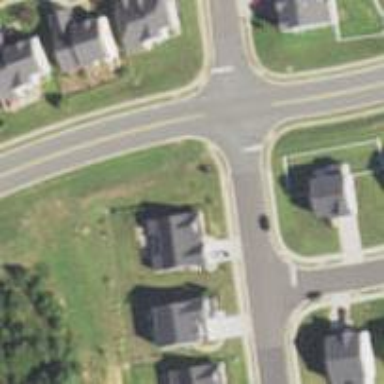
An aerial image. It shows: Marked road crossing.